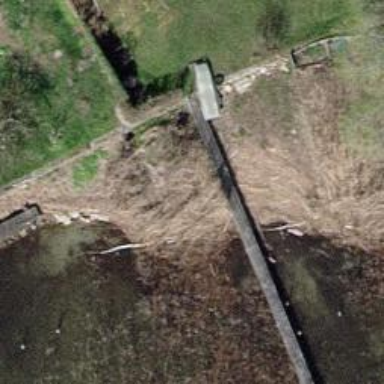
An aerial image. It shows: Man-made pier.